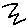
Label: zigzag